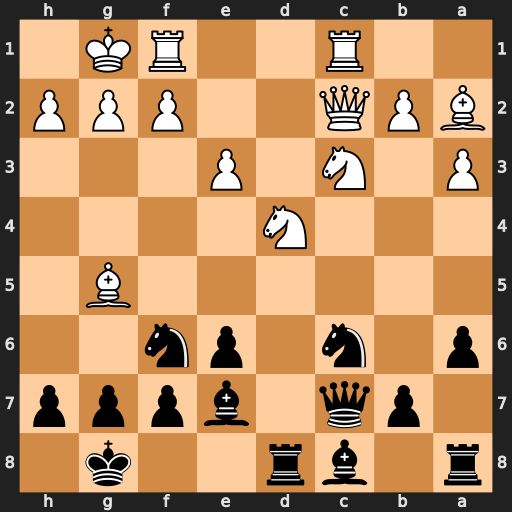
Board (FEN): r1br2k1/1pq1bppp/p1n1pn2/6B1/3N4/P1N1P3/BPQ2PPP/2R2RK1
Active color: b
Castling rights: -
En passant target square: -
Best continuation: Nxd4 exd4 Ng4 f4 Bxg5